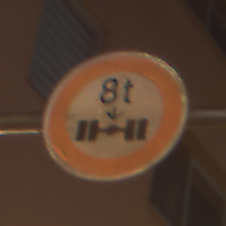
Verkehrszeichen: TatsaechlicheAchslast
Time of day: Night
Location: Outdoor (Urban)
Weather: Clear
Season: NotSpecified
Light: Artificial